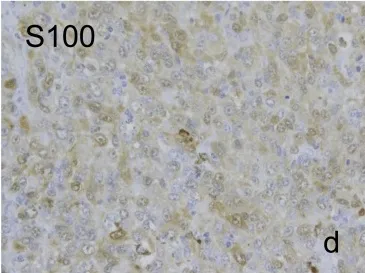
Pathological findings. C, d) Immunohistochemistry showed that tumor cells showed expression of HMB-45 and S100. . 400x.
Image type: pathology (immunostaining)